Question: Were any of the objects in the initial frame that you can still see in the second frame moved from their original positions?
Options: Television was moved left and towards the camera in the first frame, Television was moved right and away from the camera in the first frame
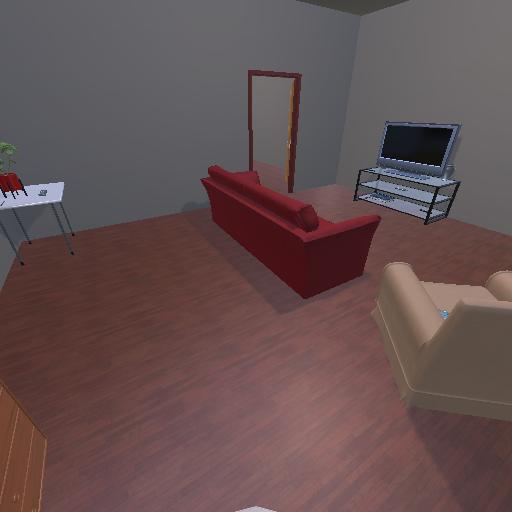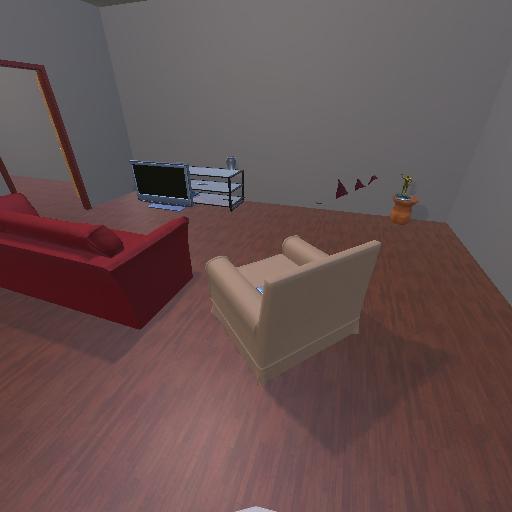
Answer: Television was moved left and towards the camera in the first frame